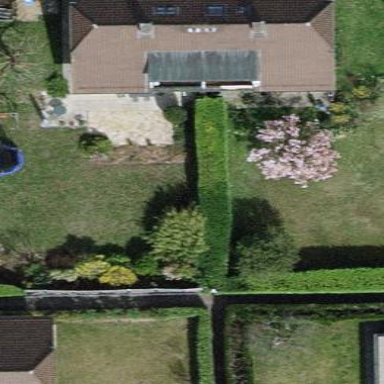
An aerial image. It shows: Garden enclosed by fence.